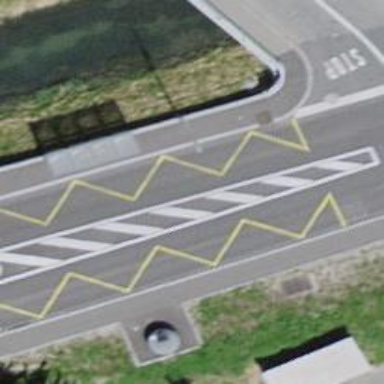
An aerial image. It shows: Bus stop with shelter.